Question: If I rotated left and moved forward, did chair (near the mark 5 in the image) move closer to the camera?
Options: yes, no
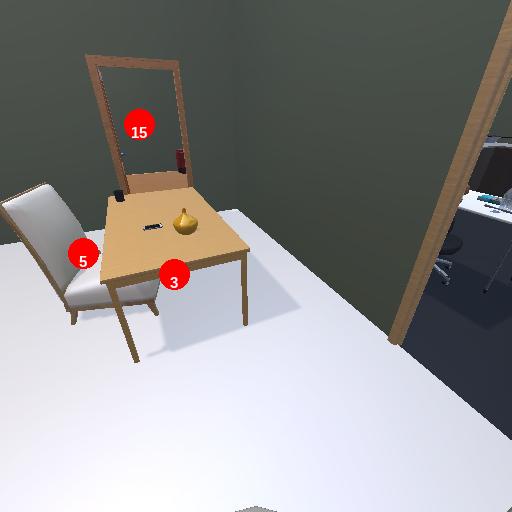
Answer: yes